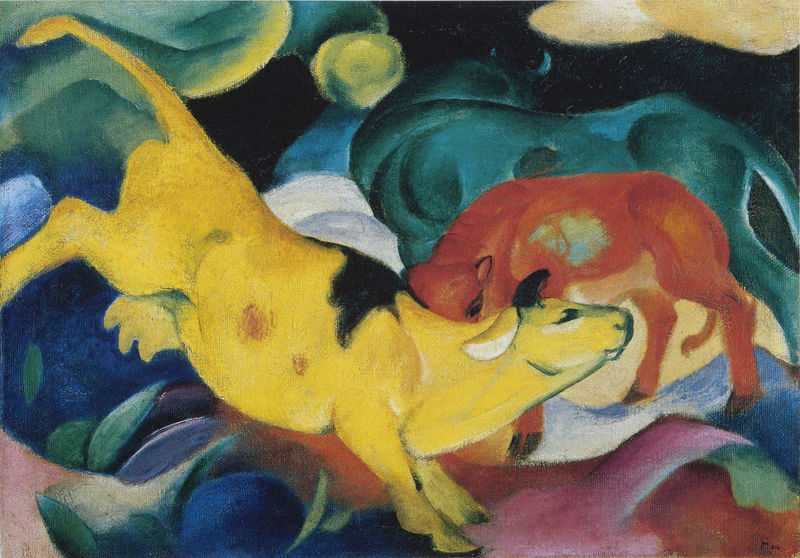
Titel: Kühe, gelb, rot, grün
Künstler: Franz Marc
Standort: München
Institution: Städtische Galerie im Lenbachhaus
Schlagwörter: blau, blätter, gemälde, himmel, kampf, weiß, wolken, bäume, gelb, grün, impressionismus, kirchner, landschaft, ocker, bewegung, braun, bunt, hintergrund, nacht, ohr, orange, pastell, schwarz, türkis, rot, tier, tiere, wiese, beige, expressionismus, malerei, muster, horn, signatur, öl, feld, felder, kühe, natur, vieh, weide, brücke, auge, drei, familie, pflanzen, tanzen, ohren, rosa, wald, kreis, garten, huf, hufe, schwanz, sprung, farbig, wellen, abstrakt, farben, flächen, farbe, formen, lila, violett, kuh, rind, krieg, monet, spiel, mond, lamm, rinder, münchen, expressionistisch, farbflächen, paul, sterne, kreise, expressionsimus, leinwand, franz, fleck, flecken, gefleckt, reh, finsternis, expressiv, springen, fröhlich, euter, hörner, gescheckt, ochse, stier, gestreckt, fantasie, blauer reiter, klee, primärfarben, kandinsky, kalb, grundfarben, franz marc, marc, franz mark, roa, polychrom, expressionismmus, farbverläufe, fran marc, gleichgewicht, rundformen, kandinski, galb, kof, springend, frabig, farbstark, ferude, tierreich, die gelbe kuh, schecken, einfühlung, kaelbchen